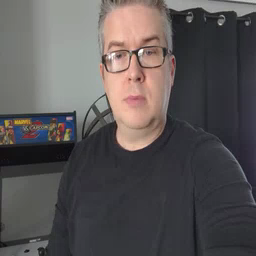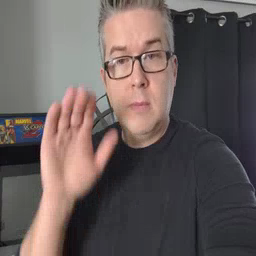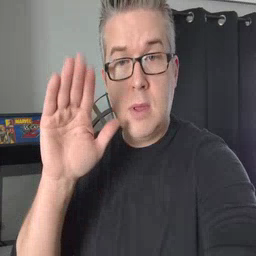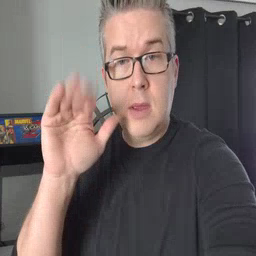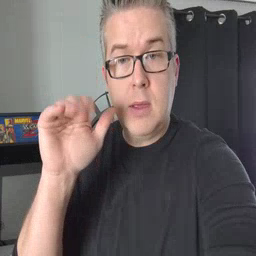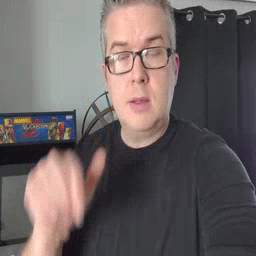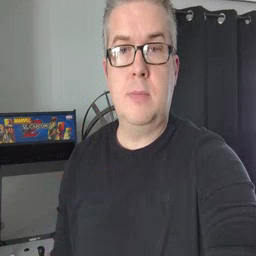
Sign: bye